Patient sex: M
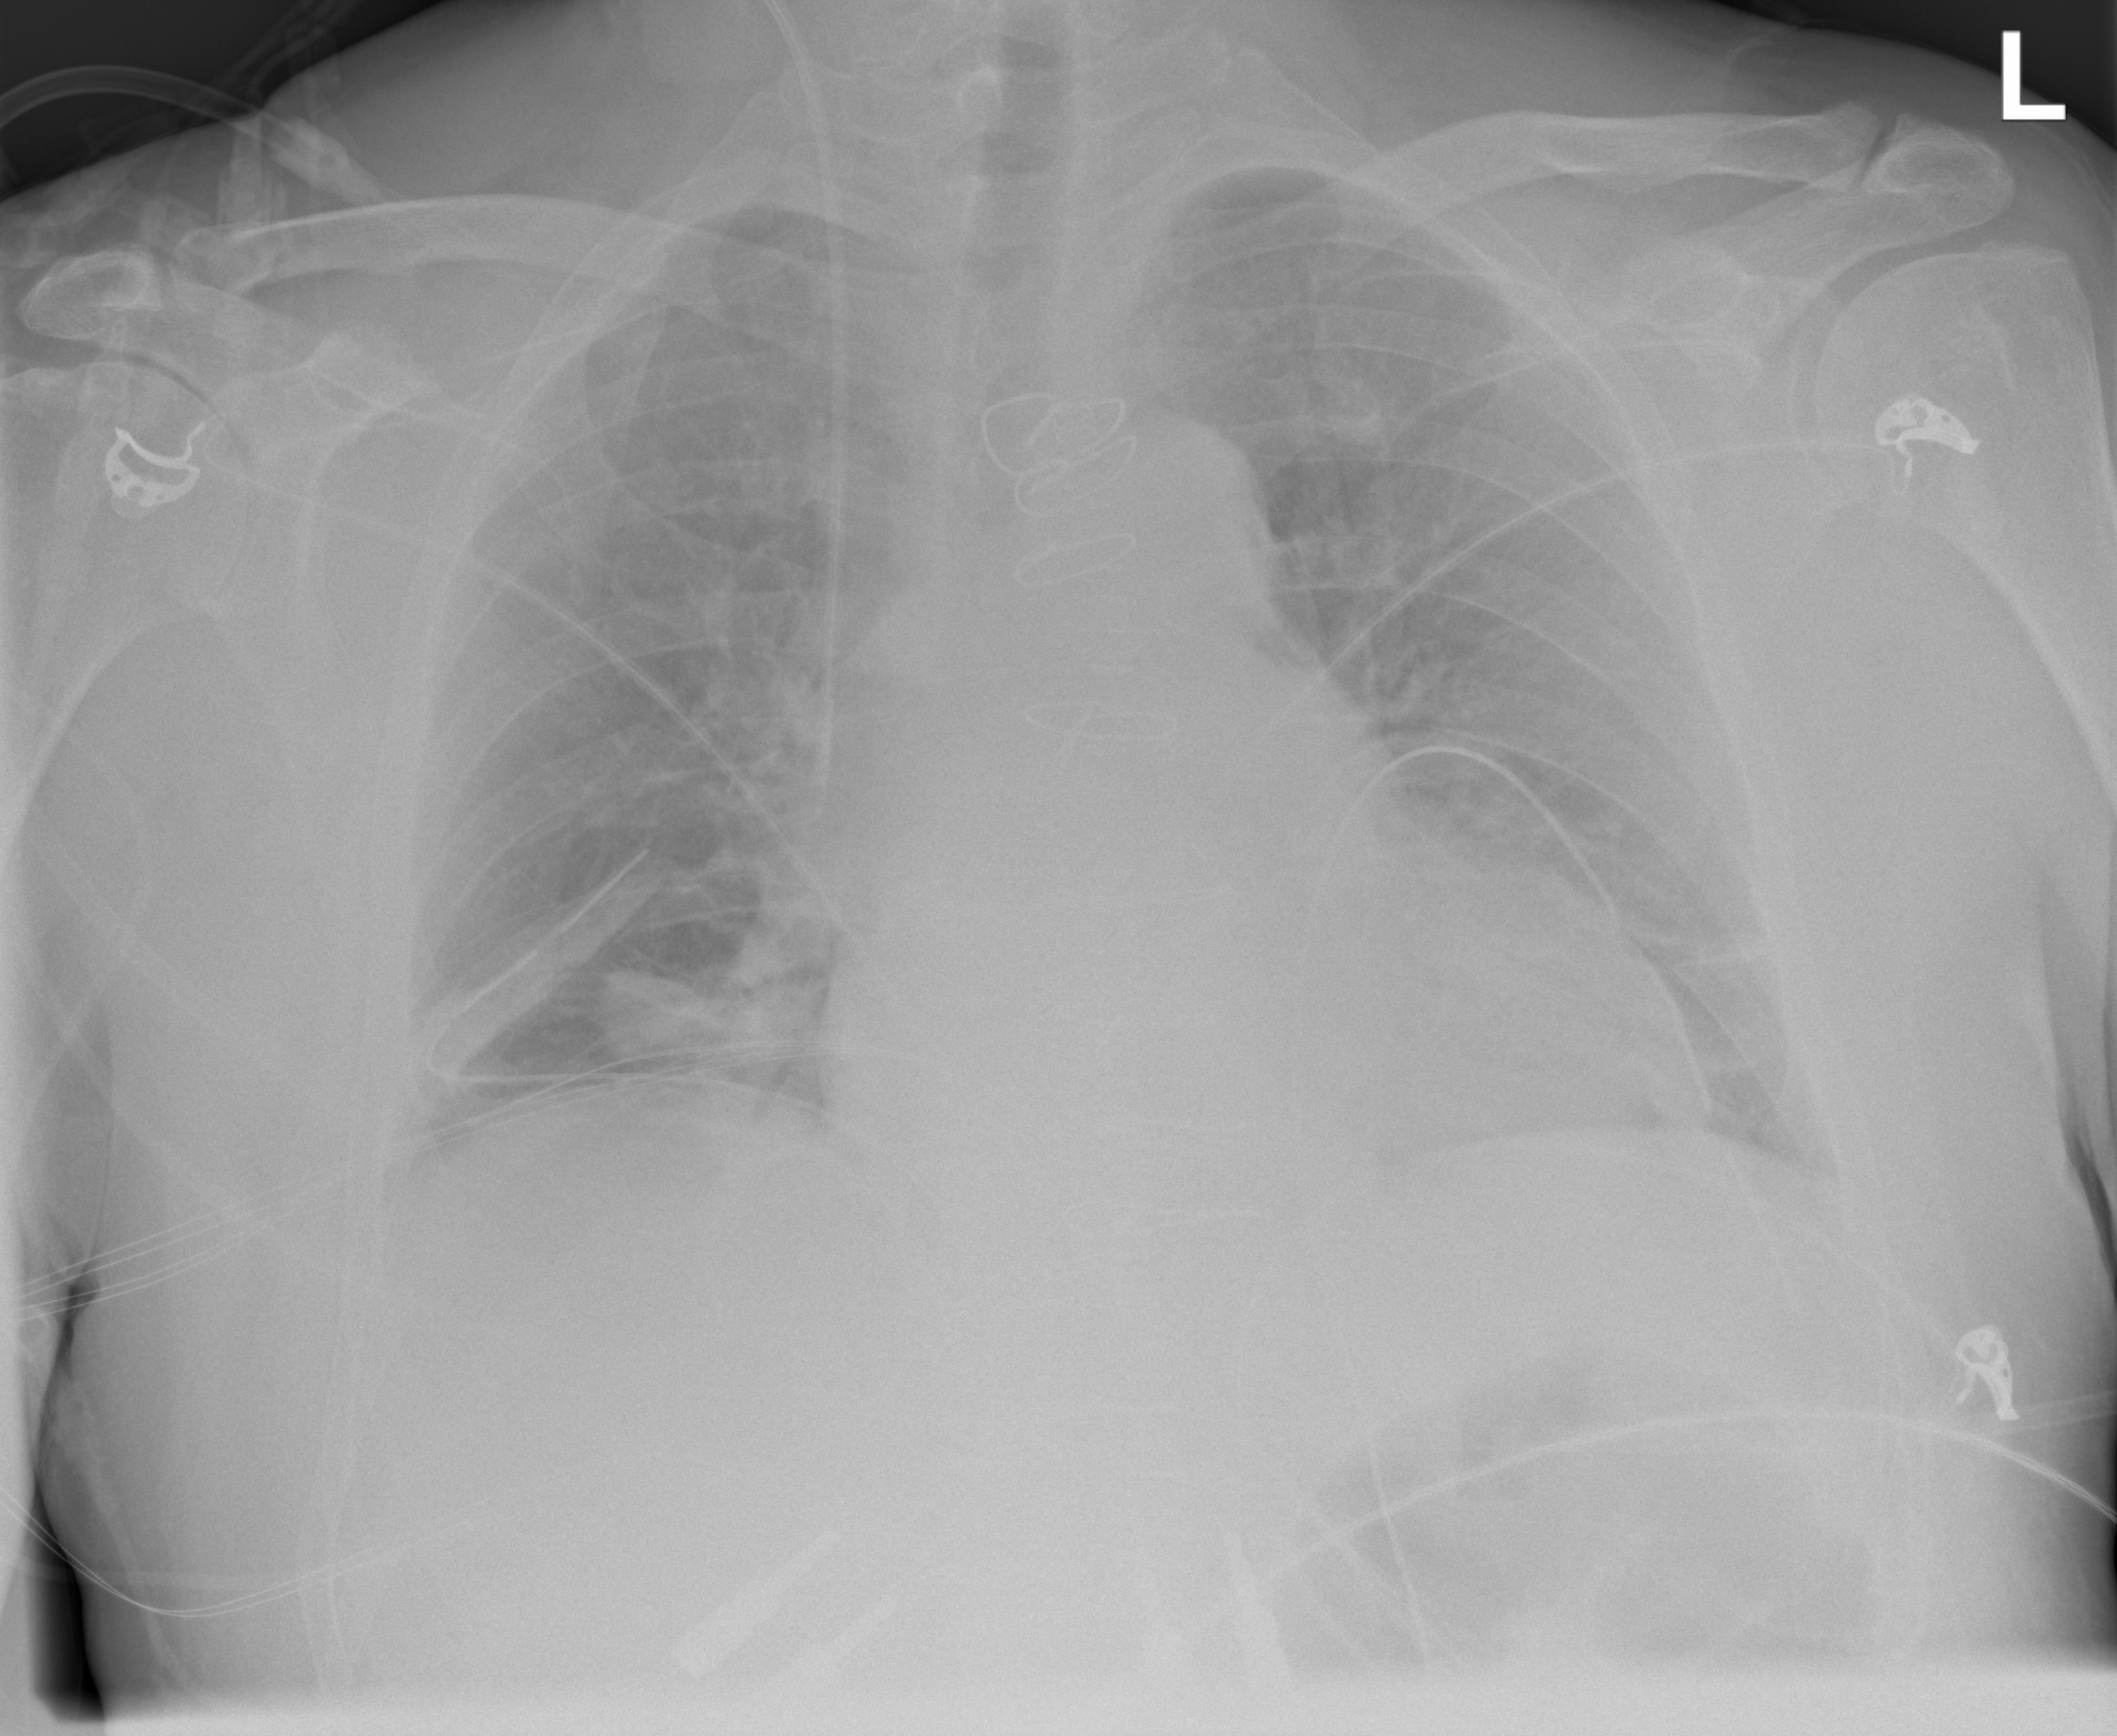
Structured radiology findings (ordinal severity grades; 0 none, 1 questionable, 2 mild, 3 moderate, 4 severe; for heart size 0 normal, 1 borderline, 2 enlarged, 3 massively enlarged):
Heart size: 2
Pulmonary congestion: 2
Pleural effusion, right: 2
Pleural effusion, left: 2
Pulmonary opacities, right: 2
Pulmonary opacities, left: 2
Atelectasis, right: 2
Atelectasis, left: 2